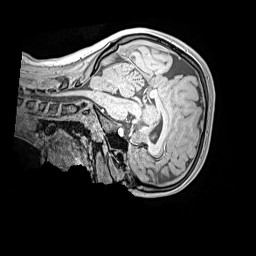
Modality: MP2RAGE
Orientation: sagittal
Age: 14
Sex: female
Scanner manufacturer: siemens
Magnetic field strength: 3 T
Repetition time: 4 s
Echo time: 0.00299 s